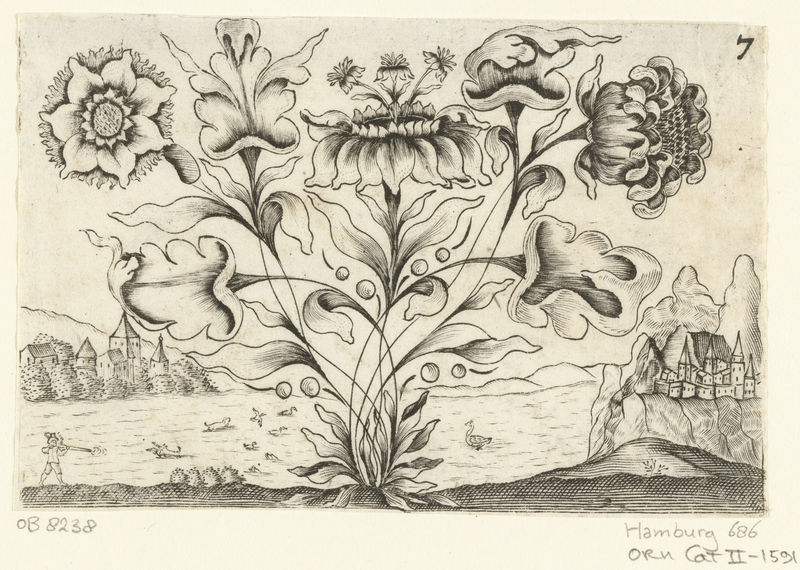
Titel: Bladerkrans met drie bloemen en vier bladeren
Standort: Amsterdam
Institution: Rijksmuseum
Schlagwörter: berg, blätter, felsen, vogel, wasser, landschaft, see, stadt, blume, blumen, grau, hintergrund, schwarz, weiss, zeichnung, blüte, blüten, dach, haus, hund, schloss, tiere, häuser, vögel, busch, pflanze, pflanzen, fliegen, turm, schwan, ort, berge, enten, fluß, burg, schwarzweiß, gänse, tinte, jäger, gewehr, stadtmauer, schießen, elbe, hamburg, vogeö, 686, #burg, jäder, ob8238, manburg